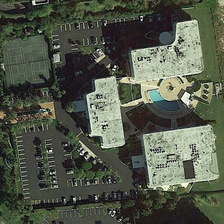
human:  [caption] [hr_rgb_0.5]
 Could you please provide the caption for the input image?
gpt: several buildings with some green trees and parking lots are in a resort .

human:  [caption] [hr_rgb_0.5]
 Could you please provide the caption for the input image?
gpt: several buildings with some green trees and parking lots are in a resort .

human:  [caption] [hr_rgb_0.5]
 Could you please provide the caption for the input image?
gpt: several buildings with some green trees and parking lots are in a resort .

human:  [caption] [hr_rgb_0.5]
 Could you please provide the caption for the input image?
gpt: several buildings with some green trees and parking lots are in a resort .

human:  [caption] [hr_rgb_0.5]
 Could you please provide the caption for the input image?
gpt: several buildings with some green trees and parking lots are in a resort .